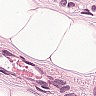
Metastatic tissue present: yes